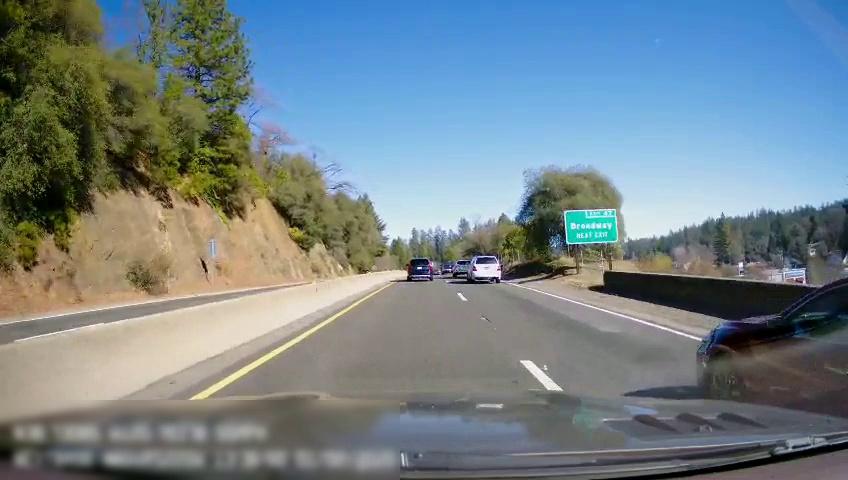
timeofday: Day
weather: Sunny
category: Drivable Space
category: Drivable Space
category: Vehicles | SUV
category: Vehicles | Car
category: Vehicles | SUV
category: Vehicles | SUV
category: Vehicles | Truck
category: Lanes | Current Lane
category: Lanes | Current Lane
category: Lanes | Current Lane
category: Lanes | Opposite Lane
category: Traffic | Signs